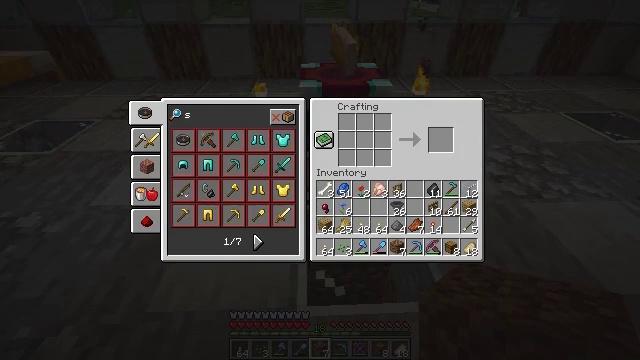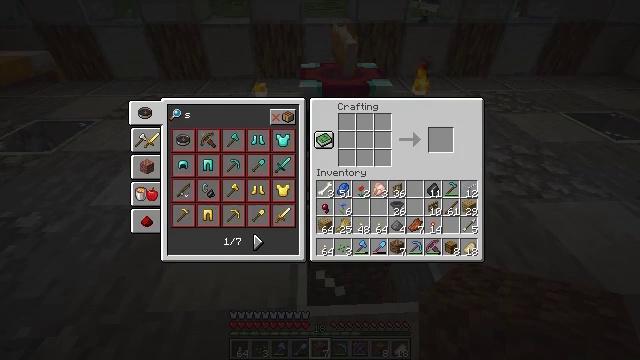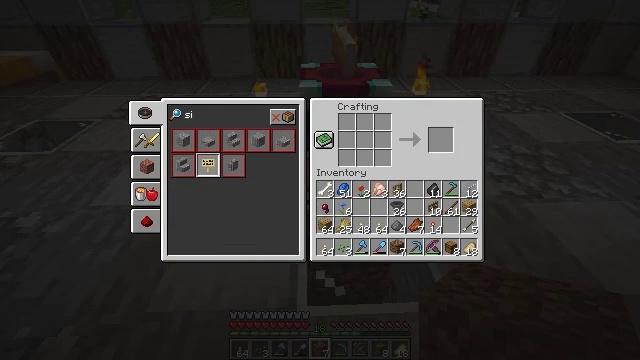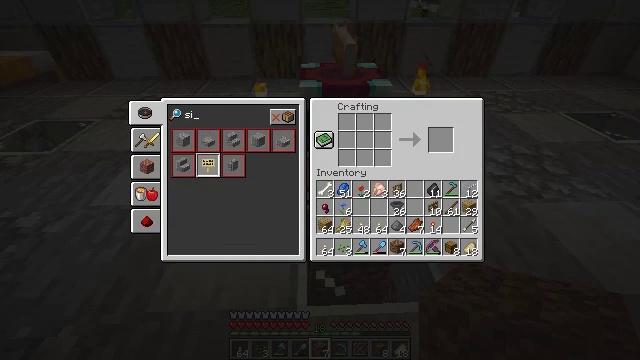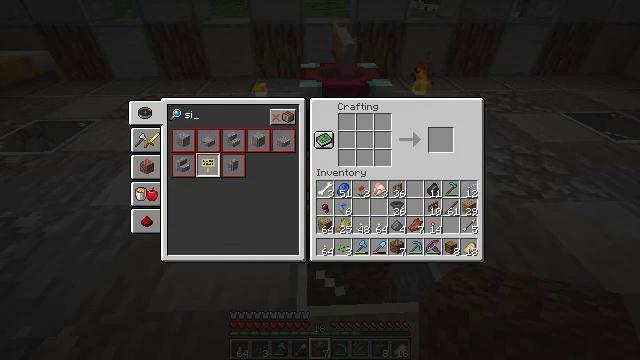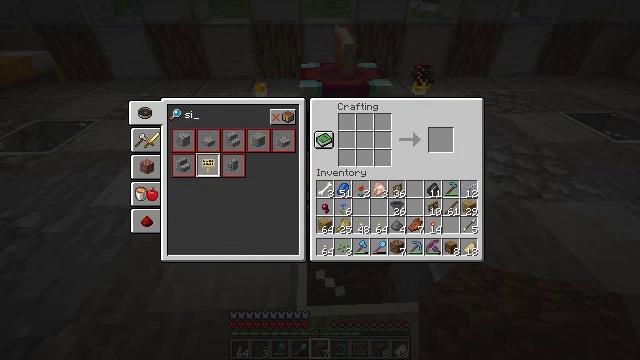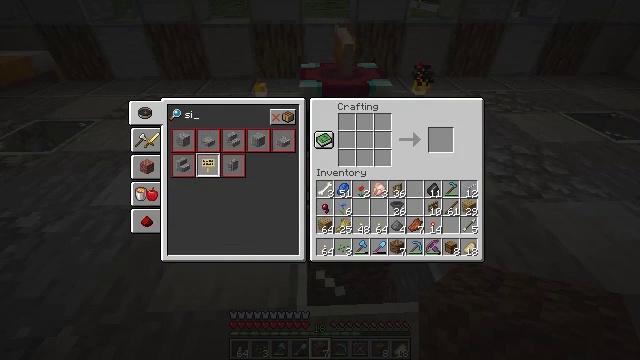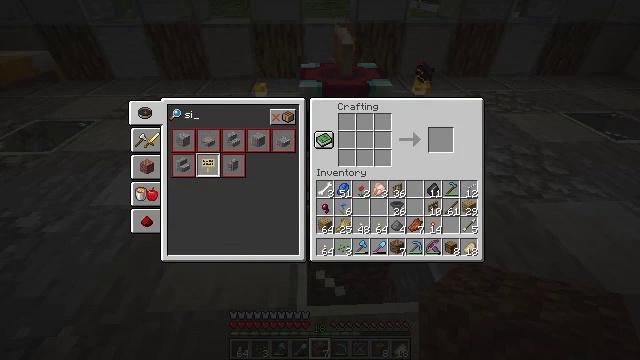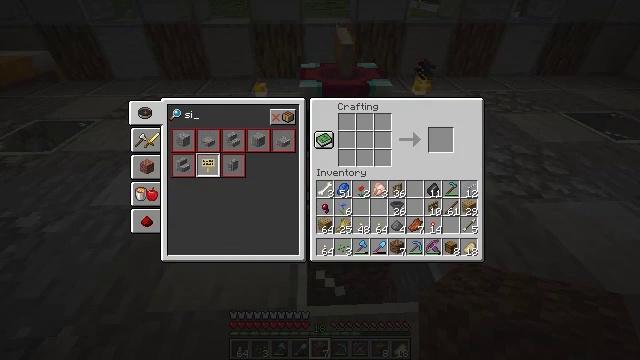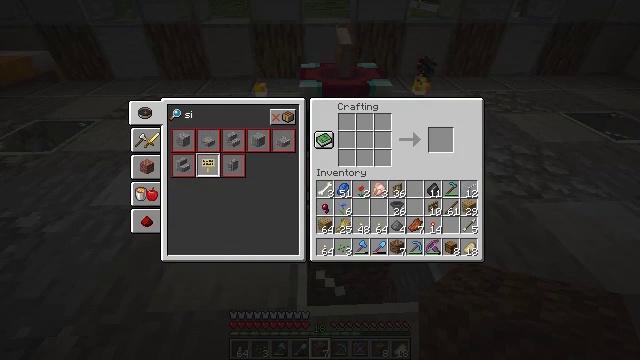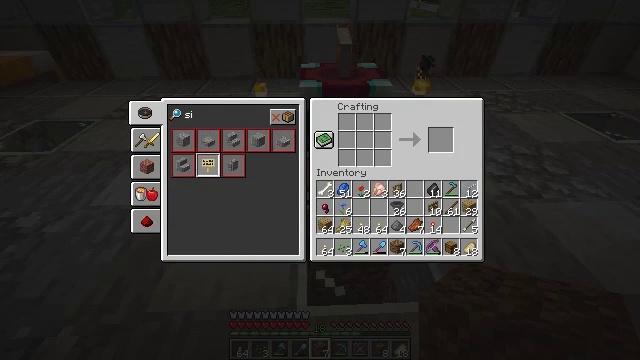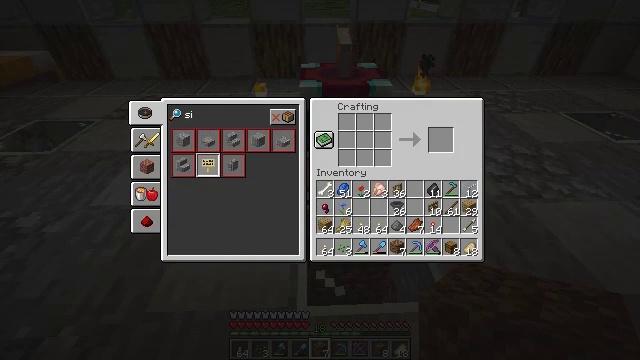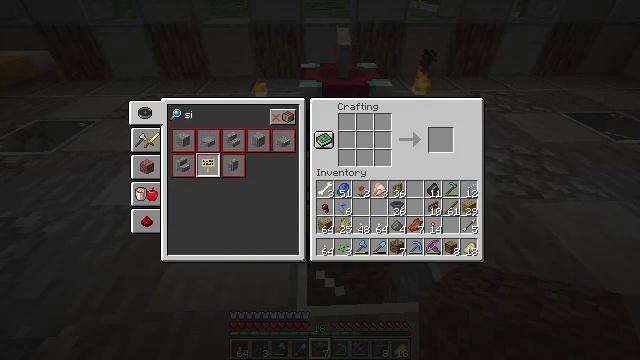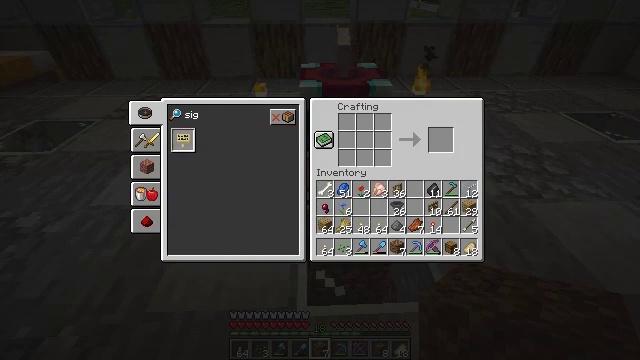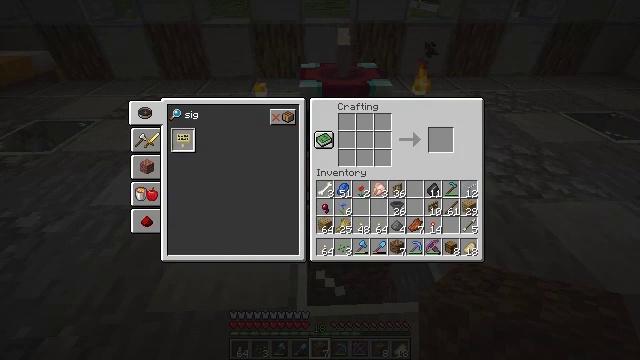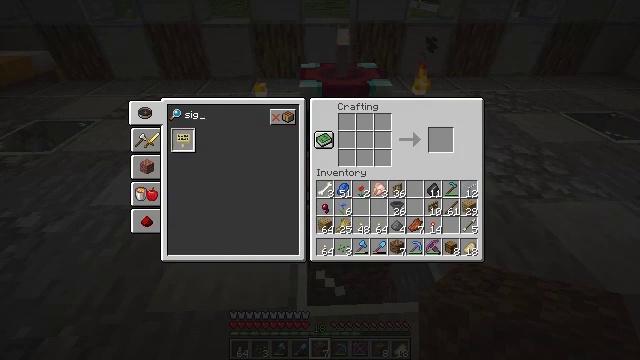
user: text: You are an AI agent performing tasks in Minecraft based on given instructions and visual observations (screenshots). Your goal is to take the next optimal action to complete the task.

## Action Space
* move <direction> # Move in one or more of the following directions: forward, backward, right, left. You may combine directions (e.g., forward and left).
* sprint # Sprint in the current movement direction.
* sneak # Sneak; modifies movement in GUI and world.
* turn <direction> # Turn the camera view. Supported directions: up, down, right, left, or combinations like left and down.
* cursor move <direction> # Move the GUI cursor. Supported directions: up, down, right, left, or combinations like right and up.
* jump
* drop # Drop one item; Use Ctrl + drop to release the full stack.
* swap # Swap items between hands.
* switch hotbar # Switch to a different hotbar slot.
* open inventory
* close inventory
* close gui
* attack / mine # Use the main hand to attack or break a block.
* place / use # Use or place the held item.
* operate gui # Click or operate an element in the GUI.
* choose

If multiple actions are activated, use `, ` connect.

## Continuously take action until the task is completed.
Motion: motion action
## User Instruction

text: Use oak planks to craft an oak sign.
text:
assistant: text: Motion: no_op
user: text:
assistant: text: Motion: no_op
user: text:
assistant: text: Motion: no_op
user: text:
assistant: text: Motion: no_op
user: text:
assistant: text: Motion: no_op
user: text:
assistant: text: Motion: no_op
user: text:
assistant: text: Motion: no_op
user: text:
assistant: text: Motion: no_op
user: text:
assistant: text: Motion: no_op
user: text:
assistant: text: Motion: no_op
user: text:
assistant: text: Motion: no_op
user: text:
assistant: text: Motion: no_op
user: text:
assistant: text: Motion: no_op
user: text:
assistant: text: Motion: no_op
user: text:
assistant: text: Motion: no_op
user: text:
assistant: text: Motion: no_op
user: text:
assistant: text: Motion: no_op
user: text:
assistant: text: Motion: no_op
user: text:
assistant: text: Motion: no_op
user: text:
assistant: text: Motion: no_op
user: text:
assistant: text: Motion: no_op
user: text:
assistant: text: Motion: no_op
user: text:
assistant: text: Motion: no_op
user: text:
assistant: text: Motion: no_op
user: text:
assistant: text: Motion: no_op
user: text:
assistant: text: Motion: no_op
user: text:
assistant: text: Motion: no_op
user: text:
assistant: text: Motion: choose
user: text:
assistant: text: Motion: choose
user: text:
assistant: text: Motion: choose